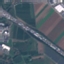
Land use / land cover: Highway